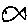
Label: fish